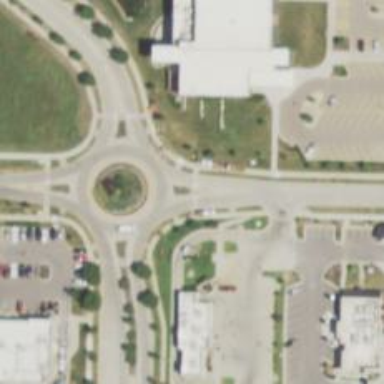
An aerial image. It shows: Traffic island located on footway.